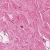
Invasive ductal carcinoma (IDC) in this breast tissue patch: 0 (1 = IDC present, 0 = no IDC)